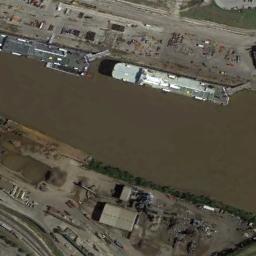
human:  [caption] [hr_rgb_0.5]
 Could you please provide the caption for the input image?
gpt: There is a ship in the green water on the shore .

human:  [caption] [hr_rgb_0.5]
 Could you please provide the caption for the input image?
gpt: The two cargo ships are docked at the cargo terminal and the water is yellow .

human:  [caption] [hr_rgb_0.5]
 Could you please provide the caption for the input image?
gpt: There are several buildings of different shapes and sizes beside the ships .

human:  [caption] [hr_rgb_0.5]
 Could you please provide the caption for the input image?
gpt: Two ships docked at the dock with buildings and cargo on the dock .

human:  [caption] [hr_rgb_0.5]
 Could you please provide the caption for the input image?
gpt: There are two ships at the harbor with many containers .